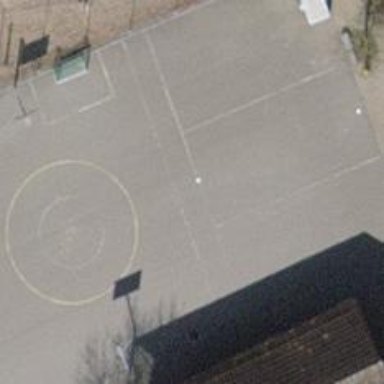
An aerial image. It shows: Playground area for leisure land.